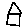
Label: house